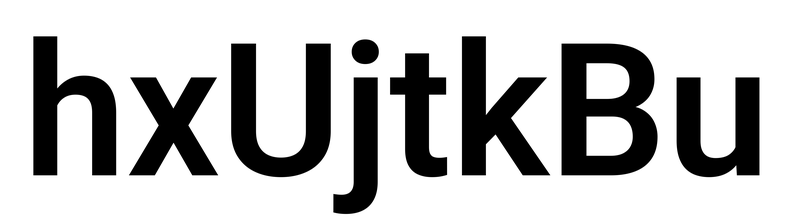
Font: Roboto_SemiBold